Question: I have a Developer account in windowsphone store, this is my first time uploading an app.
I've added the AdControl correctly in my App and it works right when testing in my device.
here a <URL> in msdn.microsoft showing steps to publish the app with your pubCenter pubCenter Application ID and the Ad units.
in the third step :
> In the , under , click to start creating ad units.
But actually i don't see nothing about More choices or in-app advertising in my account.
I found in the internet someone have published a screen shut

i don't have that line in my account
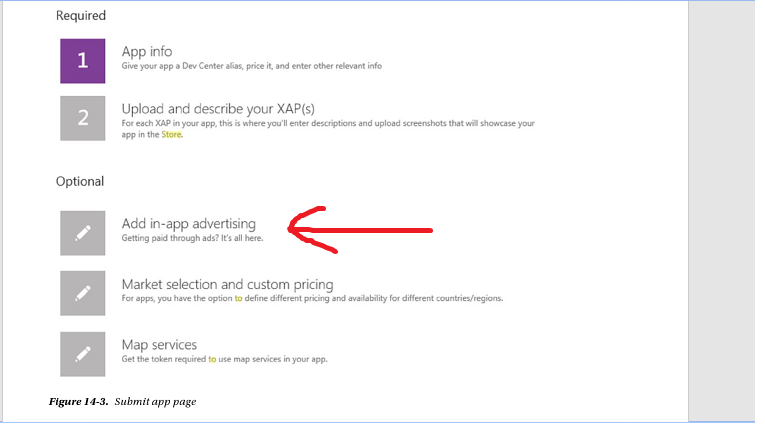
Answer: I guess you do not live in one of the supported countries listed <URL>:
Australia,
Austria,
Belgium,
Brazil,
Canada,
Chile,
Colombia,
Czech Republic,
Denmark,
Finland,
France,
Germany,
Greece,
Hong Kong,
Hungary,
India,
Ireland,
Israel,
Italy,
Japan,
Luxemburg,
Mexico,
Netherlands,
New Zealand,
Norway,
Poland,
Portugal,
Singapore,
South Africa,
South Korea,
Spain,
Sweden,
Switzerland,
Taiwan,
United Kingdom